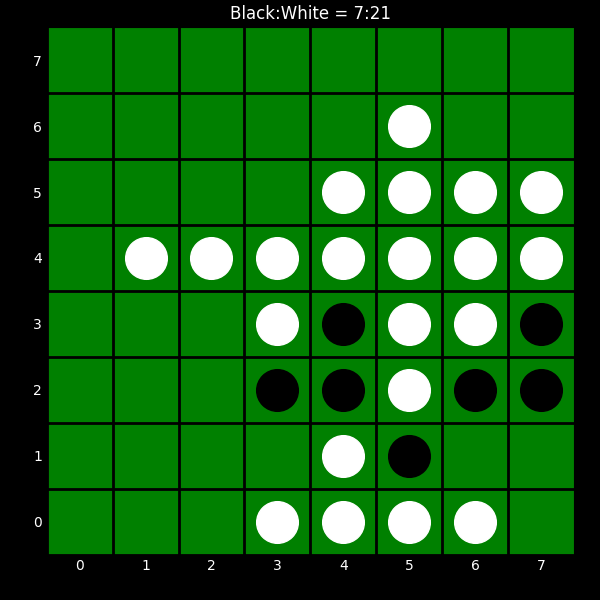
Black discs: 7
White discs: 21